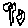
Label: flower